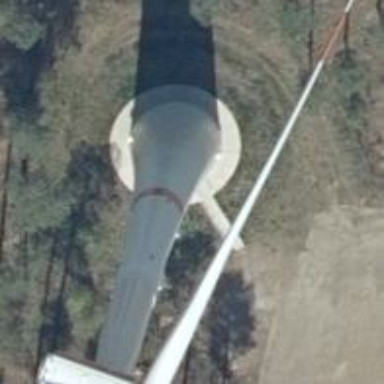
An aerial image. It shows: Wind generator powered by horizontal axis wind turbine.